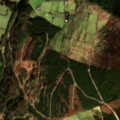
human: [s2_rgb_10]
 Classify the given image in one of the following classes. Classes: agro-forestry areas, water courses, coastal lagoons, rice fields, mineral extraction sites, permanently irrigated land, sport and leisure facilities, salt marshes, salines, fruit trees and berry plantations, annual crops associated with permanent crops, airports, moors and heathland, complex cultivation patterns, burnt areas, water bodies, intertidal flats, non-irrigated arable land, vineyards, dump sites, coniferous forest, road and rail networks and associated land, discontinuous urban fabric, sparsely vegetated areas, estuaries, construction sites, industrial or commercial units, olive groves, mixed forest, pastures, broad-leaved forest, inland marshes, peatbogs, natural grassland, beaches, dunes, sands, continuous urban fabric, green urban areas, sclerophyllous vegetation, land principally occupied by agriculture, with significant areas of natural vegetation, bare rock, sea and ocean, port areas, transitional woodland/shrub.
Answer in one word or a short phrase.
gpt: pastures, land principally occupied by agriculture, with significant areas of natural vegetation, coniferous forest, mixed forest, moors and heathland